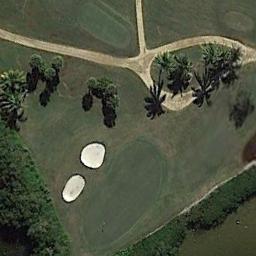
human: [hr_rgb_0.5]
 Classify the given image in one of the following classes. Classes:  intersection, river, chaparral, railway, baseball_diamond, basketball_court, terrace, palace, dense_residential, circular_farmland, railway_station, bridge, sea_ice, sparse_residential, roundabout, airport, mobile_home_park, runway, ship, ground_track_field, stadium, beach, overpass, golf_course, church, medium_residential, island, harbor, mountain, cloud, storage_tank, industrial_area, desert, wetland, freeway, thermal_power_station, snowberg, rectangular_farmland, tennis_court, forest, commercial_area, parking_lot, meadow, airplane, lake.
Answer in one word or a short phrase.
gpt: golf_course